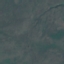
Label: HerbaceousVegetation